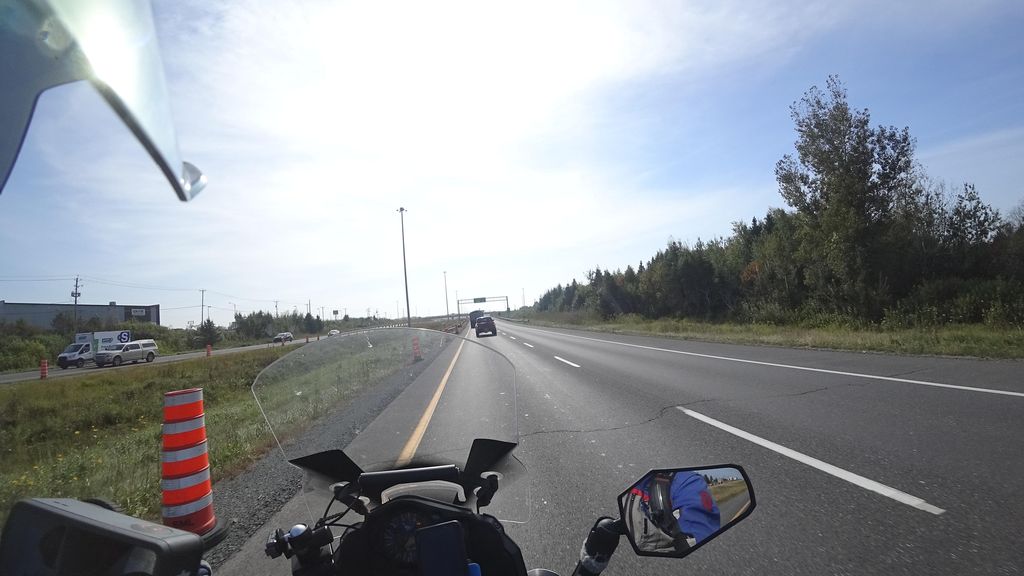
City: quebec_city